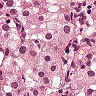
Metastatic tissue present: yes